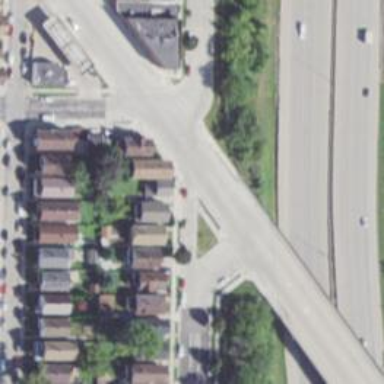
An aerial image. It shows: Unmarked road crossing.